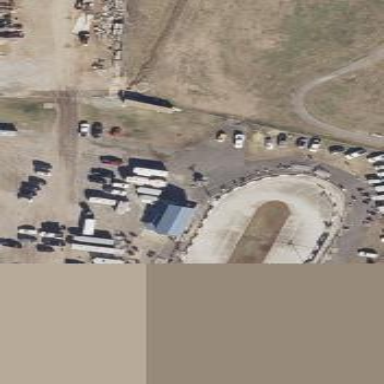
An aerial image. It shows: Concrete raceway used for motor sports.